Question: '''
public partial class Backspace : Window
{
Control TextBoxDetails;
TextBox BehaveTextbox;
public Backspace()
{
this.InitializeComponent();
// Insert code required on object creation below this point.
}
private void btn_t_Click(object sender, RoutedEventArgs e)
{
BehaveTextbox = TextBoxDetails as TextBox;
if (TextBoxDetails != null)
{
var _CareIndex = BehaveTextbox.CaretIndex;
BehaveTextbox.Text = BehaveTextbox.Text.Insert(_CareIndex, " ");
BehaveTextbox.Focus();
BehaveTextbox.CaretIndex = _CareIndex + 6;
}
}
private void btn_s_Click(object sender, RoutedEventArgs e)
{
BehaveTextbox = TextBoxDetails as TextBox;
if (TextBoxDetails != null)
{
var _CareIndex = BehaveTextbox.CaretIndex;
BehaveTextbox.Text = BehaveTextbox.Text.Insert(_CareIndex, " ");
BehaveTextbox.Focus();
BehaveTextbox.CaretIndex = _CareIndex + 1;
}
}
private void btn_bs_Click(object sender, RoutedEventArgs e)
{
BehaveTextbox = TextBoxDetails as TextBox;
if (TextBoxDetails != null)
{
string _CurrentValue = BehaveTextbox.Text;
var _CareIndex = BehaveTextbox.CaretIndex;
if (_CareIndex > 0)
{
string _Backspace = _CurrentValue.Remove(_CareIndex - 1, 1);
BehaveTextbox.Text = _Backspace;
BehaveTextbox.Focus();
BehaveTextbox.CaretIndex = _CareIndex - 1;
}
}
}
private void txt_result_GotFocus(object sender, RoutedEventArgs e)
{
TextBoxDetails = (Control)sender;
}
}
'''

in above figure textbox has some text value.I put 3 spaces between and by clicking SPACE button(btn_s)3 time,Then put 2 tab between and by clicking TAB button(btn_t) 2 time.
When I click the Backspace button(btn_bs), each time only one space or letter will clear.But what i want to do is, when click Backspace button(btn_bs), if there is tabed in text box, That should remove. If there is spaced in textbox, That would remove.
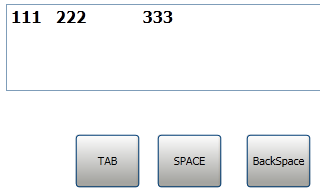
Answer: Try this:
'''
public partial class MainWindow : Window
{
public MainWindow()
{
InitializeComponent();
}
Control TextBoxDetails;
TextBox BehaveTextbox;
private void btn_t_Click(object sender, RoutedEventArgs e)
{
BehaveTextbox = TextBoxDetails as TextBox;
if (TextBoxDetails != null)
{
var _CareIndex = BehaveTextbox.CaretIndex;
BehaveTextbox.Text = BehaveTextbox.Text.Insert(_CareIndex, " ");
BehaveTextbox.Focus();
BehaveTextbox.CaretIndex = _CareIndex + 1;
}
}
private void btn_s_Click(object sender, RoutedEventArgs e)
{
BehaveTextbox = TextBoxDetails as TextBox;
if (TextBoxDetails != null)
{
var _CareIndex = BehaveTextbox.CaretIndex;
BehaveTextbox.Text = BehaveTextbox.Text.Insert(_CareIndex, " ");
BehaveTextbox.Focus();
BehaveTextbox.CaretIndex = _CareIndex + 1;
}
}
private void btn_bs_Click(object sender, RoutedEventArgs e)
{
BehaveTextbox = TextBoxDetails as TextBox;
if (TextBoxDetails != null)
{
string _CurrentValue = BehaveTextbox.Text;
var _CareIndex = BehaveTextbox.CaretIndex;
if (_CareIndex > 0)
{
string _Backspace = _CurrentValue.Remove(_CareIndex - 1, 1);
BehaveTextbox.Text = _Backspace;
BehaveTextbox.Focus();
BehaveTextbox.CaretIndex = _CareIndex - 1;
}
}
}
private void txt_result_GotFocus(object sender, RoutedEventArgs e)
{
TextBoxDetails = (Control)sender;
}
}
'''